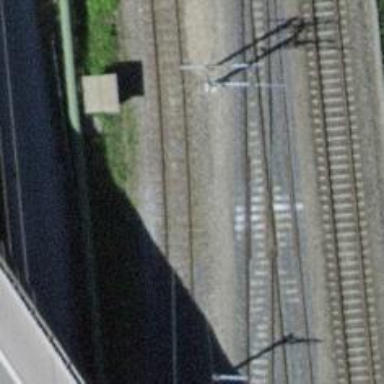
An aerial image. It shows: Electrified rail siding with contact line.